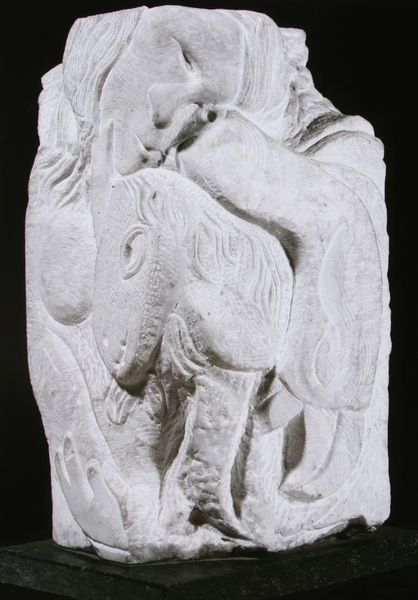
Titel: Sculpture colonne, Säulenskulptur
Künstler: Marc Chagall
Institution: Privatsammlung
Schlagwörter: frauen, menschen, frau, grau, marmor, mund, nase, schwarz, weiss, tiere, gesicht, mensch, sockel, stein, auge, pferd, skulptur, relief, plastik, foto, gesciht, pferdekopf, block, blockhaft, keltisch, steinmetzkunst, reiterstein, reliefierung